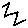
Label: zigzag